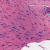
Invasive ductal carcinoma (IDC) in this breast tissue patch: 0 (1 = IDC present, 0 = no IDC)